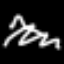
Label: squiggle